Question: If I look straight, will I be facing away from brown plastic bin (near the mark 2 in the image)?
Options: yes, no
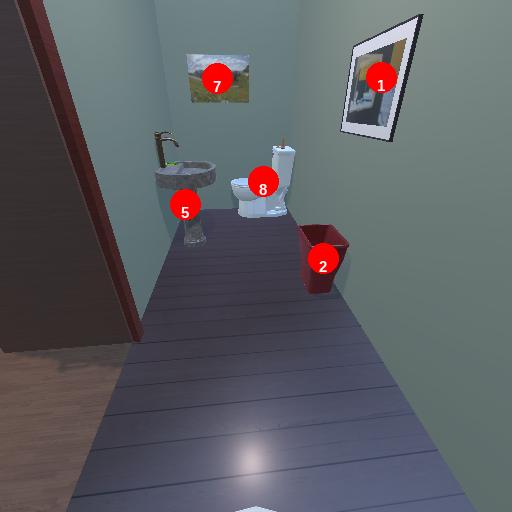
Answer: yes